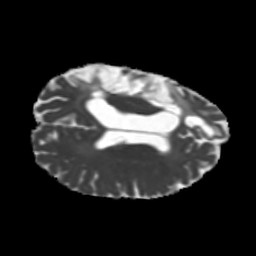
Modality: MD
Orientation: axial
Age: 37
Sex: female
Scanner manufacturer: siemens
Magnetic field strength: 3 T
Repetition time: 5.25 s
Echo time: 0.08 s